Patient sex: M
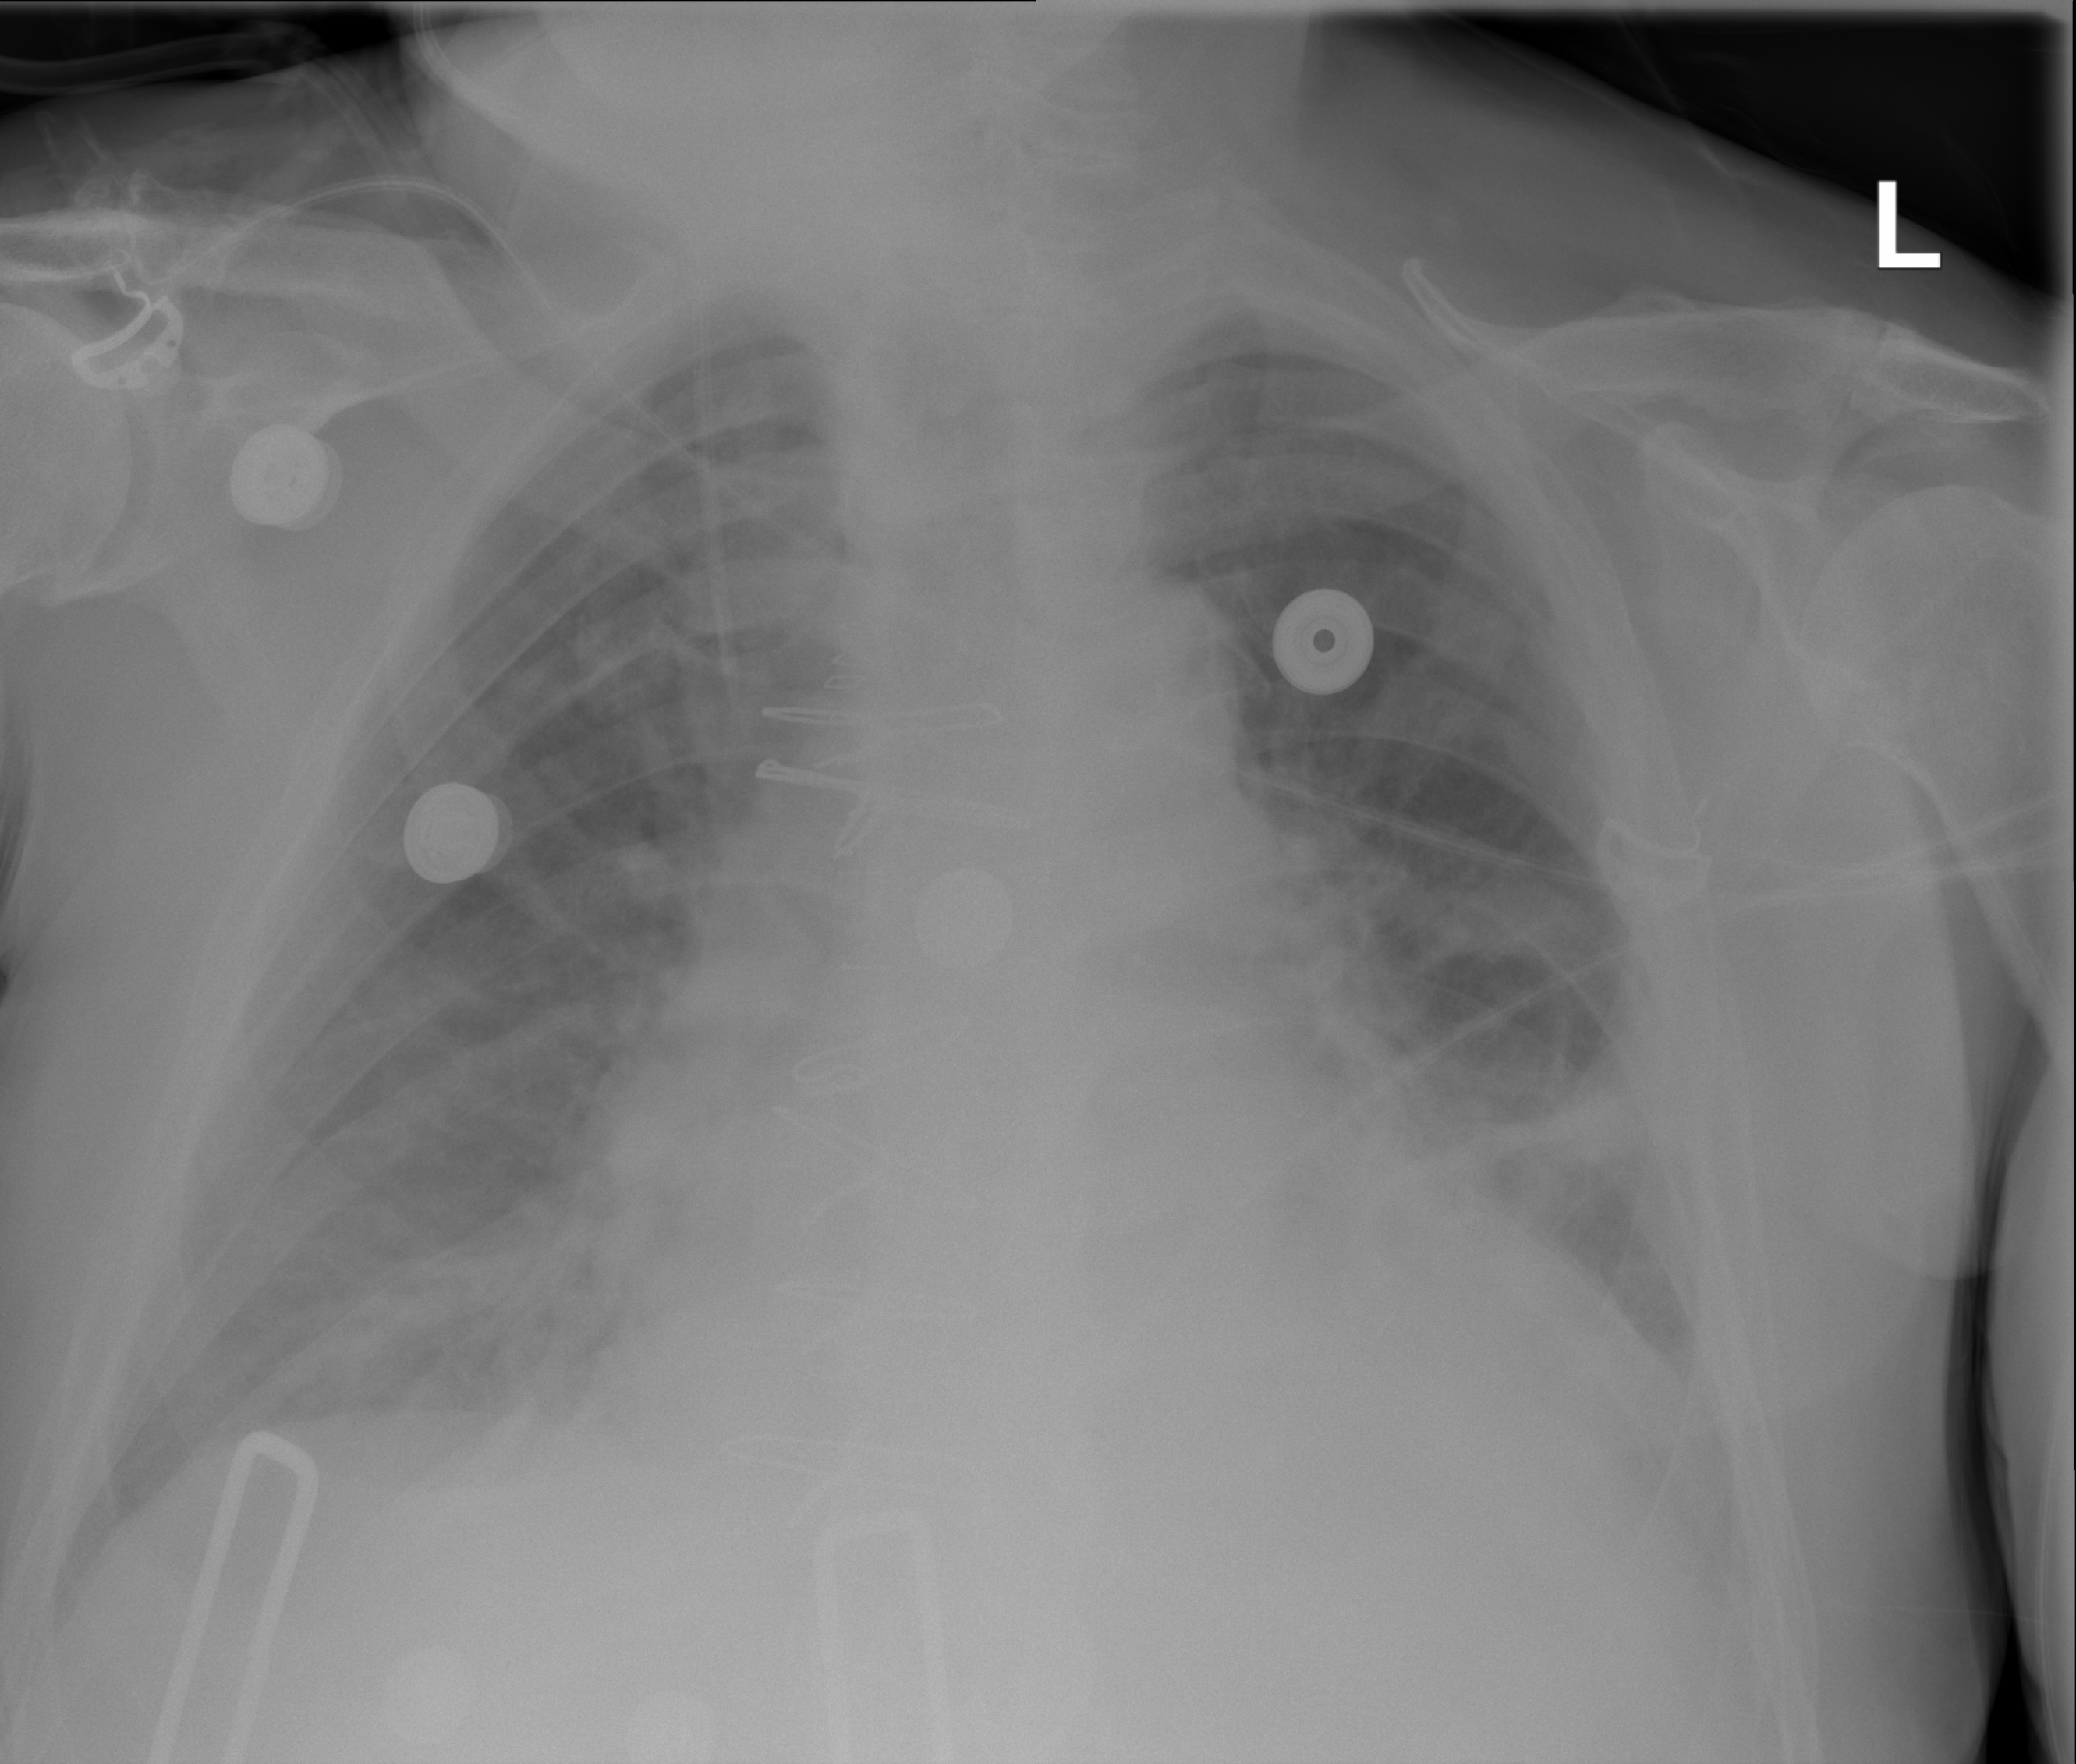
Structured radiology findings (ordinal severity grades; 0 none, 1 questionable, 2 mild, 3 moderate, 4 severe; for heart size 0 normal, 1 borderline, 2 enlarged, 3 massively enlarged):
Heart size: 2
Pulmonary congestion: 3
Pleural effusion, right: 2
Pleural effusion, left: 2
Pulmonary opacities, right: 2
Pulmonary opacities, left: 2
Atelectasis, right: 0
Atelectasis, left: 2